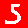
Digit: 5